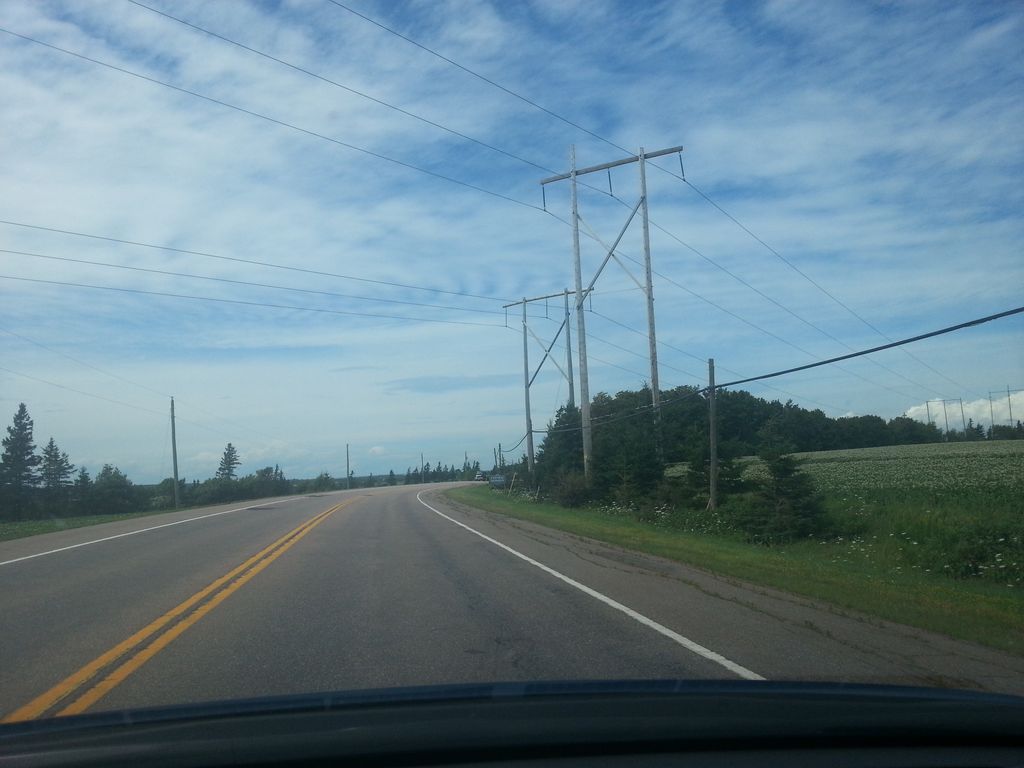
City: charlottetown